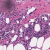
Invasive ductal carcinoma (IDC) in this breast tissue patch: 0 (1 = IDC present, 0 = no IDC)